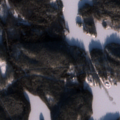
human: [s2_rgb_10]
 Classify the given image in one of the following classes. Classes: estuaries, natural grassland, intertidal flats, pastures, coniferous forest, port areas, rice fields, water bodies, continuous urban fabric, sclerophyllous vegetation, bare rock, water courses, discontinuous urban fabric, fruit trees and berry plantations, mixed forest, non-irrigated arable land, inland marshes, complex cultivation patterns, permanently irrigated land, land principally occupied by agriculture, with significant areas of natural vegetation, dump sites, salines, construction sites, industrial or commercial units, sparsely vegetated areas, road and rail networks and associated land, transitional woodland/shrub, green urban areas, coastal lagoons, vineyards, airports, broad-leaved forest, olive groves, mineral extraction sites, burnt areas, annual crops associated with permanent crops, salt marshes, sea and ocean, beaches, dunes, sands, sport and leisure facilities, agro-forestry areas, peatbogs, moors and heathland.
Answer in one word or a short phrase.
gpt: coniferous forest, mixed forest, water bodies